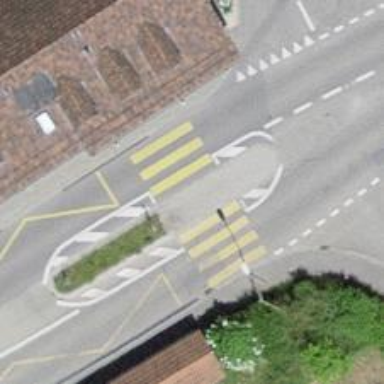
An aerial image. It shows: Zebra crossing with pedestrian island.